На рисунке показана однородная тонкая прямоугольная доска $AB$, которая может свободно вращаться вокруг горизонтальной оси, проходящей через её центр $O$. Левее $O$ на расстоянии $L$ за лёгкую нить к ней подвешен кубический брусок массой $m$. Такой же брусок кладут на доску справа от $O$, причём длина его стороны и расстояние от $O$ до его левого края равны $l$. Изначально доска горизонтальна и находится в равновесии, при этом подвешенный брусок соприкасается с землёй, а нить натянута. К центру правой стороны лежащего на доске куба прикладывают направленную горизонтально вправо силу $F$. Силу постепенно увеличивают, пока система не выходит из равновесия при некотором критическом её значении. Коэффициент трения между бруском и доской известен и равен $\mu$.
Опишите возможные сценарии поведения системы при нарушении равновесия.
Изобразите области, соответствующие каждому из качественно различных сценариев, на графике, где вдоль оси абсцисс была бы отложена координата $x=\frac{2L}{3l}$, а по оси ординат — коэффициент трения $\mu$.
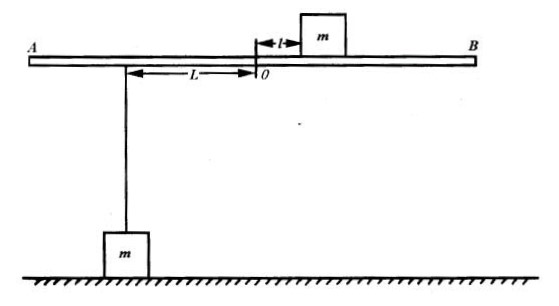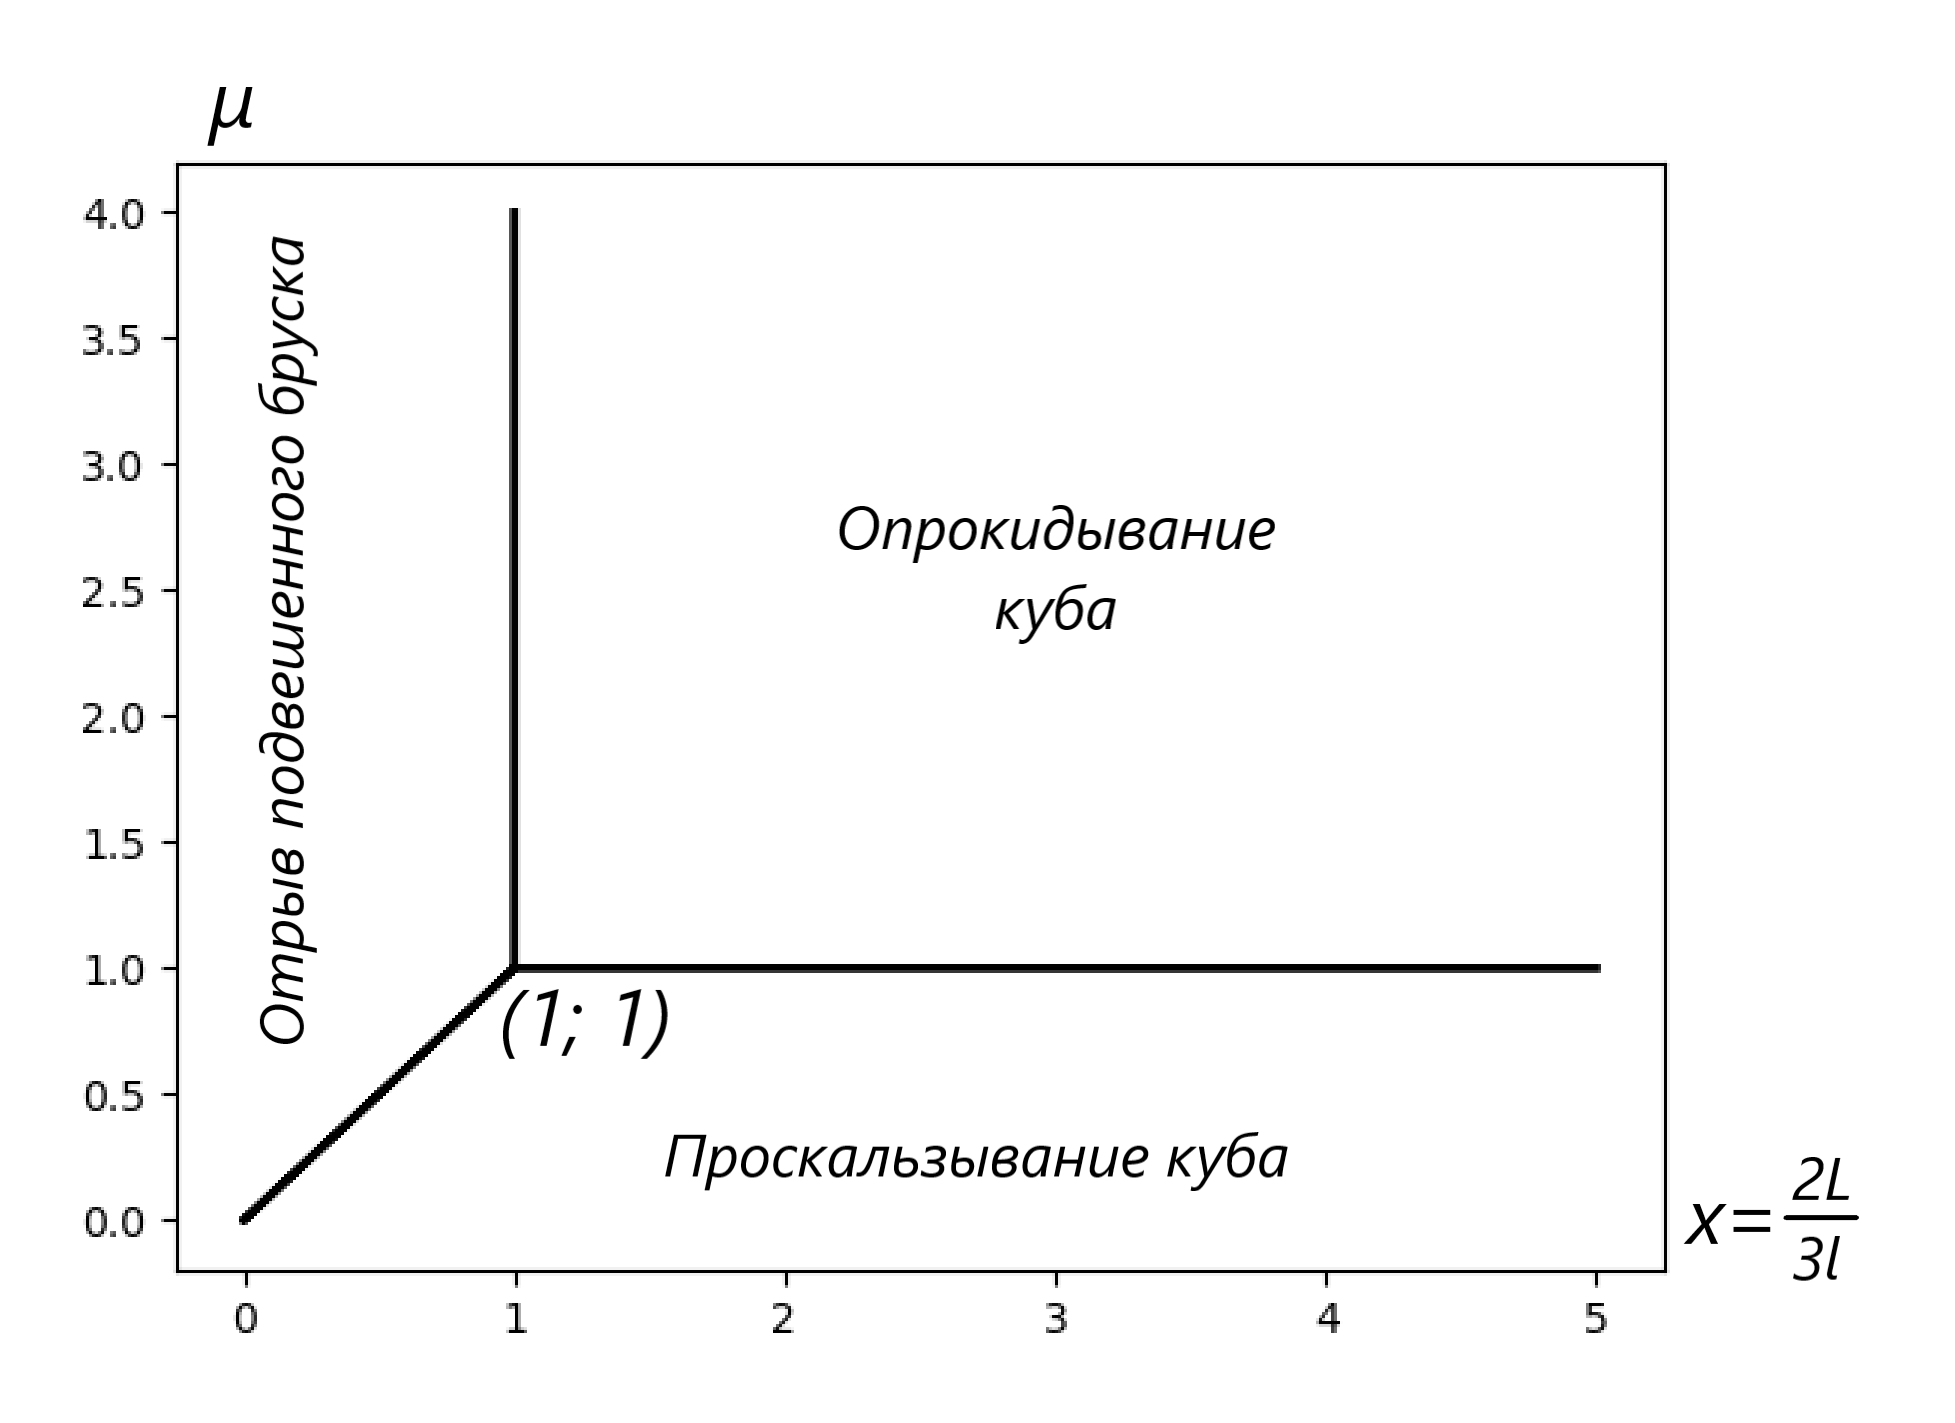
Опишите возможные сценарии поведения системы при нарушении равновесия.
Ответ: 1. $\mu < 1$, $\mu < x$ — первым начинается проскальзывание лежащего на доске куба. 2. $\mu > 1$, $x > 1$ — первым начинается опрокидывание куба. 3. $x < 1$, $x < \mu$ — первым начинается отрыв подвешенного бруска от земли.

Изобразите области, соответствующие каждому из качественно различных сценариев, на графике, где вдоль оси абсцисс была бы отложена координата $x=\frac{2L}{3l}$, а по оси ординат — коэффициент трения $\mu$.
Темы:
T, Механика, Динамика, Статика, Китайские